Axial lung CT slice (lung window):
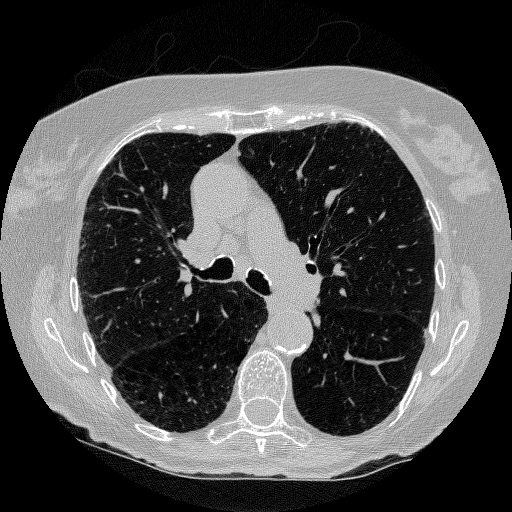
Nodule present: no